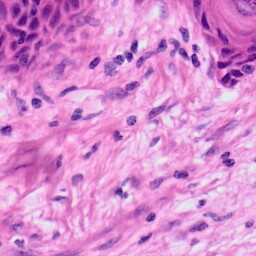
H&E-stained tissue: Skin